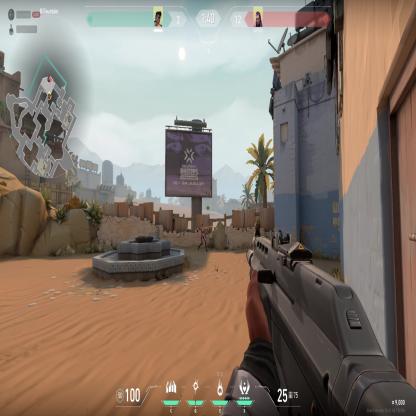
Label: enemy